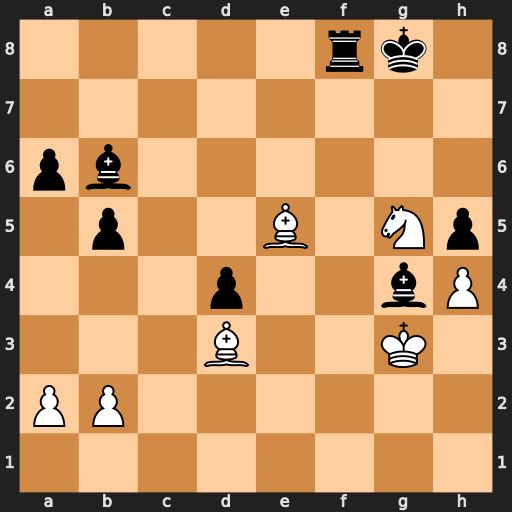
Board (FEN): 5rk1/8/pb6/1p2B1Np/3p2bP/3B2K1/PP6/8
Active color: w
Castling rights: -
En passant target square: -
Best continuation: Bh7#